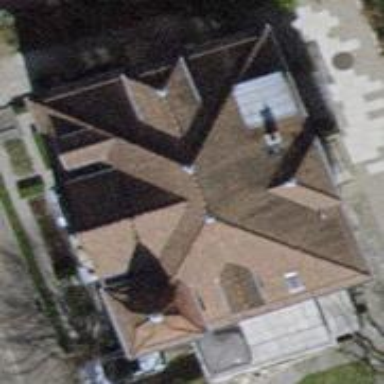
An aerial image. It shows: Detached building with pyramidal roof shape.